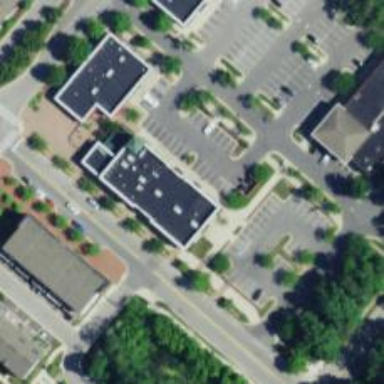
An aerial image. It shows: Healthcare clinic.